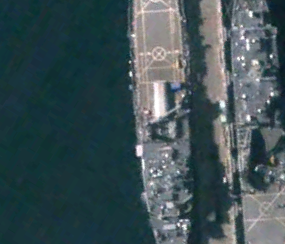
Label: combat